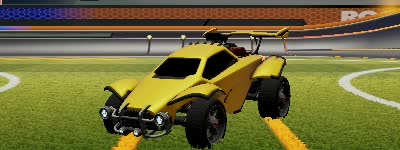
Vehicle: octane